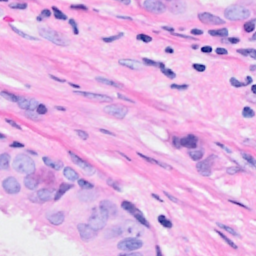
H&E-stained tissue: Breast